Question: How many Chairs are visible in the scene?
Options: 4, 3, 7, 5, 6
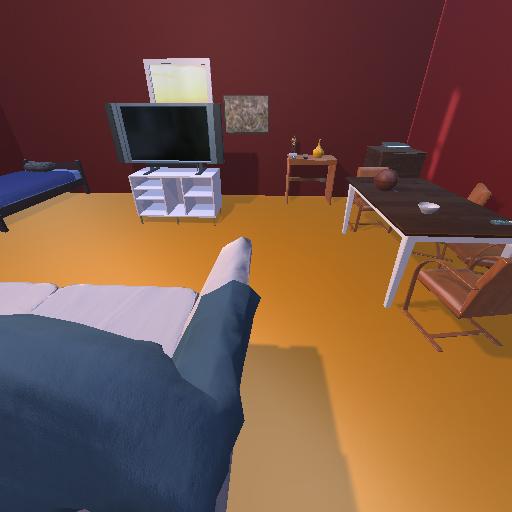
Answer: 4